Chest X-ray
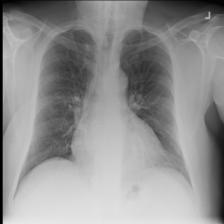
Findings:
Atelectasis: negative
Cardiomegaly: negative
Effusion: negative
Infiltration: negative
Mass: negative
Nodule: negative
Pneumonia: negative
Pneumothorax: negative
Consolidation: negative
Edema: negative
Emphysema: negative
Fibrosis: negative
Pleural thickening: negative
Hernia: negative